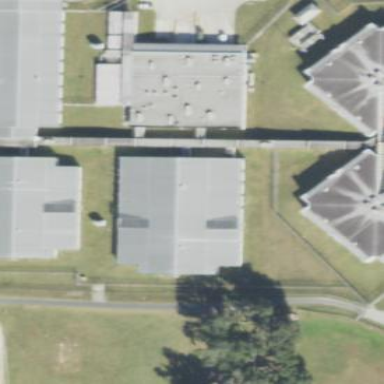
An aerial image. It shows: Gabled metal sheet roof tops prison building.